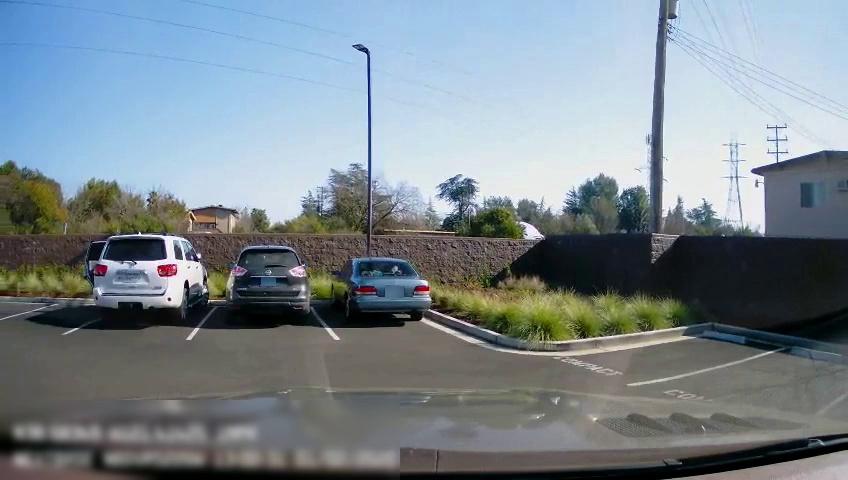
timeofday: Day
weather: Sunny
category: Drivable Space
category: Vehicles | Car
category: Vehicles | SUV
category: Vehicles | SUV